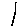
Label: line